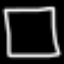
Label: square